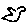
Label: bird